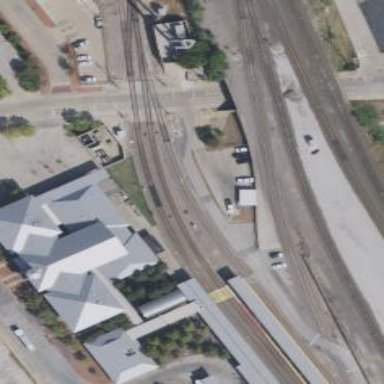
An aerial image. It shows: Train station building.